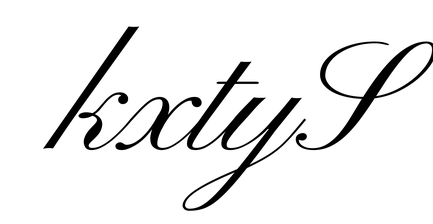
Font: PinyonScript-Regular